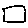
Label: square